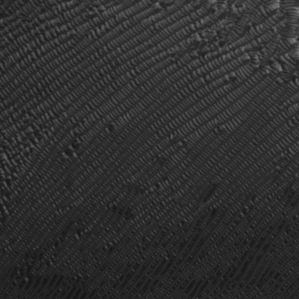
Label: frost